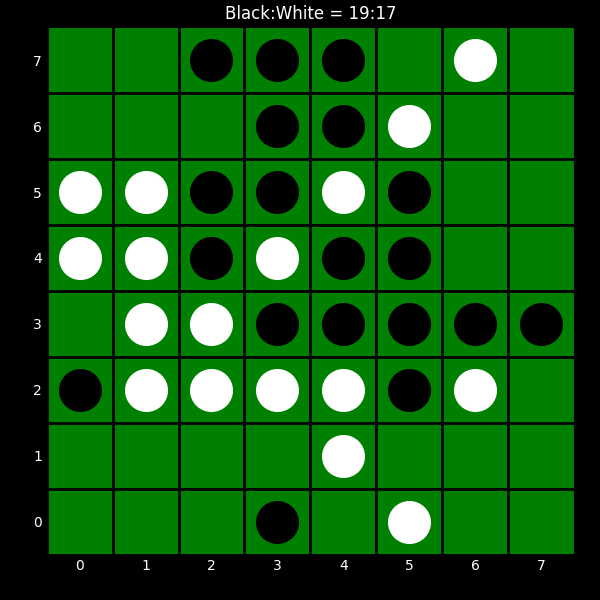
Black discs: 19
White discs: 17